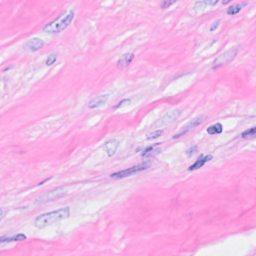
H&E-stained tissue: Breast